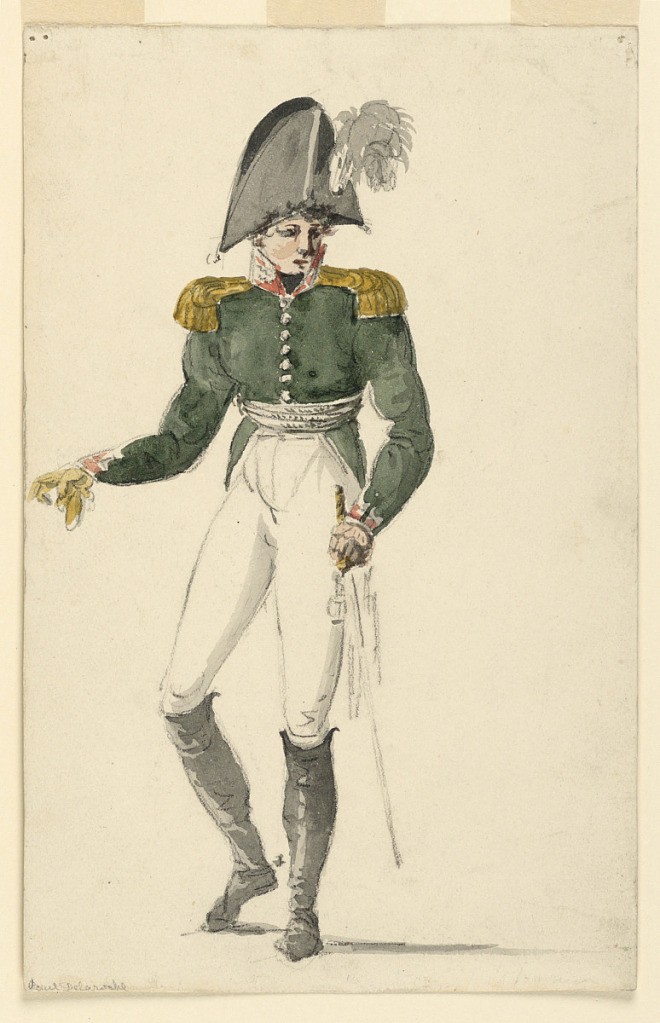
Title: A French Officer of the Early 19th Century
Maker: Paul Delaroche, French, 1797 - 1856
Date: before 1856
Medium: Black crayon, brush and brown watercolor on paper
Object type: Drawing
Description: Shown standing and holding the left glove in his right hand which wears the glove. He looks downwards.